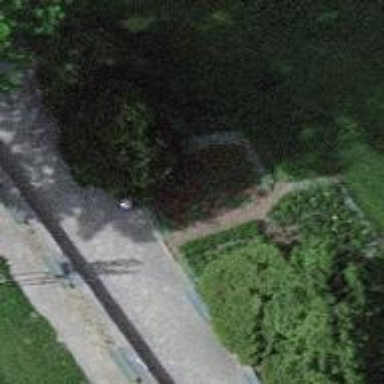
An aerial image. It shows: Bench for seating.